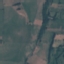
Land use / land cover: Pasture